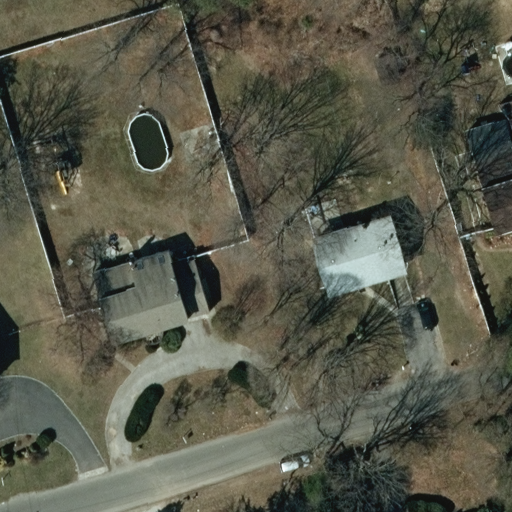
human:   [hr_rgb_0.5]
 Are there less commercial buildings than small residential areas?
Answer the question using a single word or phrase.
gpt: no

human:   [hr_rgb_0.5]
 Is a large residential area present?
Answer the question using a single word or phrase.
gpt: yes

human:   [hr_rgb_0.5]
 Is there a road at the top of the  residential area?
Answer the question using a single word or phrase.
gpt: no

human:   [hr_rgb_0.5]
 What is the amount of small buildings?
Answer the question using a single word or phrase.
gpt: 0

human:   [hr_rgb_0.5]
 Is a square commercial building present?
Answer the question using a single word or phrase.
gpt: no

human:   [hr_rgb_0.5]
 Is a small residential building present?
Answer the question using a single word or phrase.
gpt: no

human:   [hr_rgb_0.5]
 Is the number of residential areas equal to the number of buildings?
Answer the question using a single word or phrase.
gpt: no

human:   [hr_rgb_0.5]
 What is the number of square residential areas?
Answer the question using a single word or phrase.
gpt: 0

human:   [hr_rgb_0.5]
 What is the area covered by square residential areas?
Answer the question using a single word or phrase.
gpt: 0m2

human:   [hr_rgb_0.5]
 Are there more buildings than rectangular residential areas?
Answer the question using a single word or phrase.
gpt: yes

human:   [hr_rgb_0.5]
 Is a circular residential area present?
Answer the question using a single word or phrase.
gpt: no

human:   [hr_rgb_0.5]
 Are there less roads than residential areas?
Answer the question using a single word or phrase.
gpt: no

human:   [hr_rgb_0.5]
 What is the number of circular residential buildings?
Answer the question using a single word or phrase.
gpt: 0

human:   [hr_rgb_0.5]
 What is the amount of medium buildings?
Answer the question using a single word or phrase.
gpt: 4

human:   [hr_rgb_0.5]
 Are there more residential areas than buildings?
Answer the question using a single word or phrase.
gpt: no

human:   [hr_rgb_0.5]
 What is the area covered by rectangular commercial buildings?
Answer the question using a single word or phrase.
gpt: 0m2

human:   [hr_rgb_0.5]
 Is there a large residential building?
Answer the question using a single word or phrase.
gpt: no

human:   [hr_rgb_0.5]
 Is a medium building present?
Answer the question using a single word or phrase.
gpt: yes

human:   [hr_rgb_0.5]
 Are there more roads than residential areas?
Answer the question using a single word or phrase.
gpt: no

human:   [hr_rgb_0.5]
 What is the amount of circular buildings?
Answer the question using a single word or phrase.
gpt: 0

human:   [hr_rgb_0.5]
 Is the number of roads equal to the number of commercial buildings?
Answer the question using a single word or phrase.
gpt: no

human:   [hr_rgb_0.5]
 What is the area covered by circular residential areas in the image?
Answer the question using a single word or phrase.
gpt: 0m2

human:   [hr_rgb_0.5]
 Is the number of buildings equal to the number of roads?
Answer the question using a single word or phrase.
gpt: no

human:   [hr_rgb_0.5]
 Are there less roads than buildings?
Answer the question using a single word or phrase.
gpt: yes

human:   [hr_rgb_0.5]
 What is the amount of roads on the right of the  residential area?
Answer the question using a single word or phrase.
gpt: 0

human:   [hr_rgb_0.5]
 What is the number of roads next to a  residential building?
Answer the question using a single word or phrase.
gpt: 1

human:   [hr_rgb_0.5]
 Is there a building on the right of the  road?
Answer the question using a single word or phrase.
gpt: yes

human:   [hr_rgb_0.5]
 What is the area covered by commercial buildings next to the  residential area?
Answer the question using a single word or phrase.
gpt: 0m2

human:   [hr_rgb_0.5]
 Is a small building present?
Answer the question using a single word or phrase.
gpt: no

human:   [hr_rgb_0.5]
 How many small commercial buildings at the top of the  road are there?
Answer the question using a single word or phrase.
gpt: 0

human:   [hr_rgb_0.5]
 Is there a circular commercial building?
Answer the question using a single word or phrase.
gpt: no

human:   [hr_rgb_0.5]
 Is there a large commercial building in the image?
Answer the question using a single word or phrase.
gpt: no

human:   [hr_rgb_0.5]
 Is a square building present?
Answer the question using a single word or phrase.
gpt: no

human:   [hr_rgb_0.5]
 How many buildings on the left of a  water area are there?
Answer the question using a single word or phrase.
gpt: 0

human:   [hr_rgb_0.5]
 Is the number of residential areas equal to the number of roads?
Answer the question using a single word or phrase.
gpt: yes

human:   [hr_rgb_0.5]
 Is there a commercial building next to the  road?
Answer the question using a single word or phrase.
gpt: no